Aerial crown-view tile of a tropical tree (Barro Colorado Island, Panama), acquired 20250818:
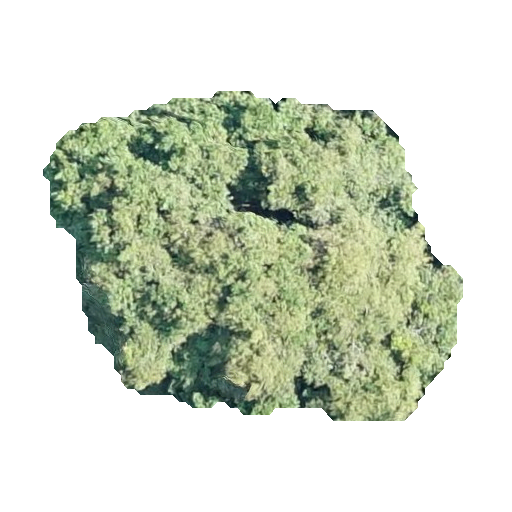
Species: Prioria copaifera
GBIF accepted scientific name: Prioria copaifera
Crown area: 150.01 m²